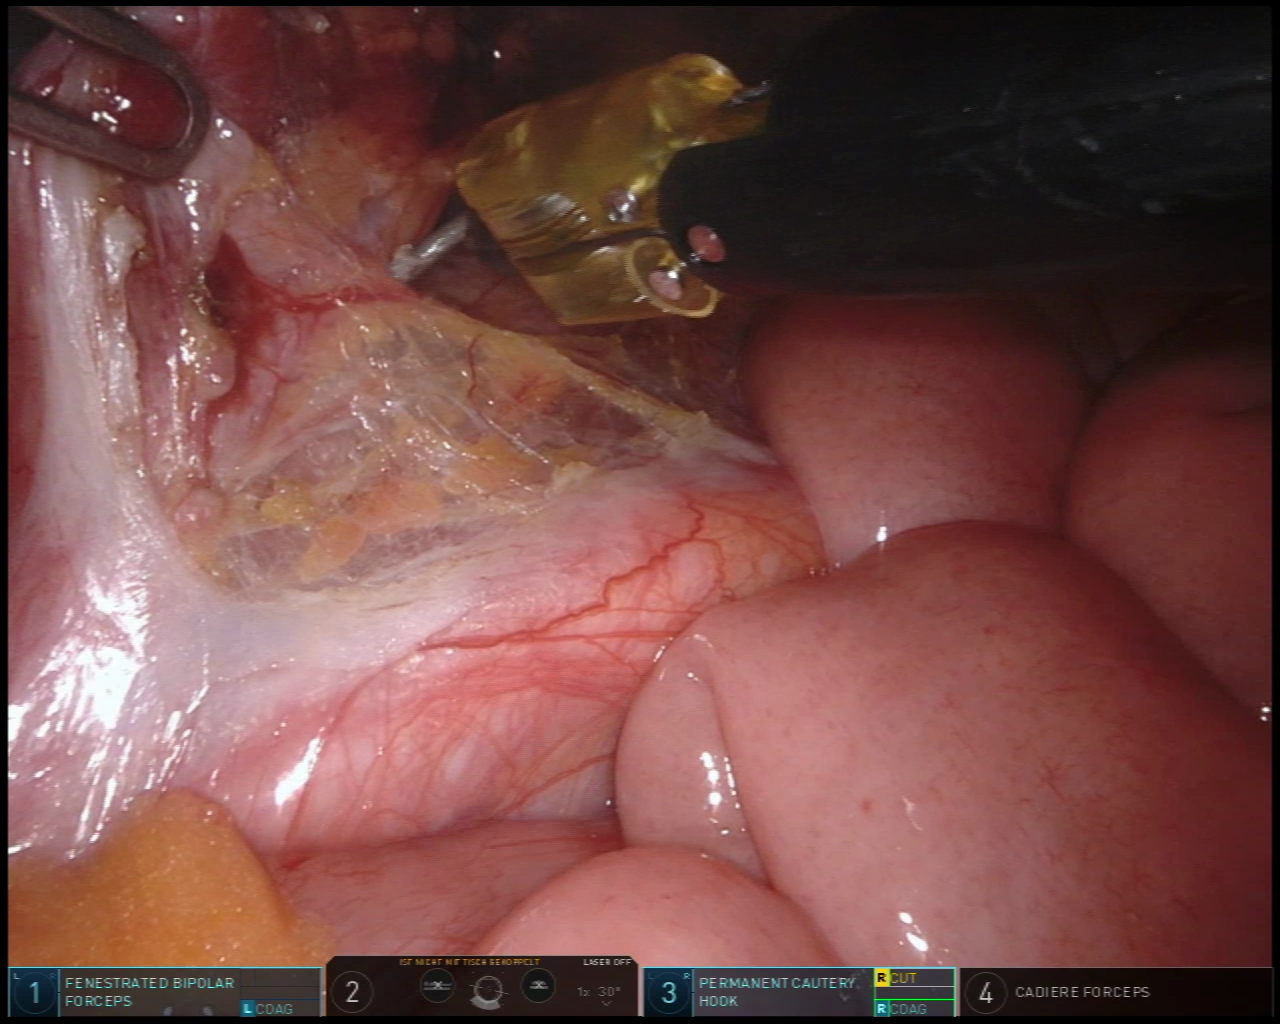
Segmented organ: inferior_mesenteric_artery
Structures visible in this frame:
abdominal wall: no
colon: no
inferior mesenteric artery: yes
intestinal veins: no
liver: no
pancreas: no
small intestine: yes
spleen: no
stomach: no
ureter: no
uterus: no
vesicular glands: no